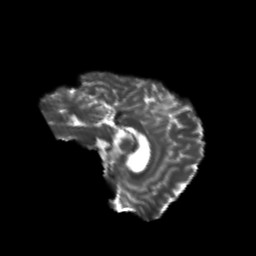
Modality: T2w
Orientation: sagittal
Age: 22
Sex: female
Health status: healthy
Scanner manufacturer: philips
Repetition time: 7.393 s
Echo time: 0.08599 s